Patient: sex M, age 45
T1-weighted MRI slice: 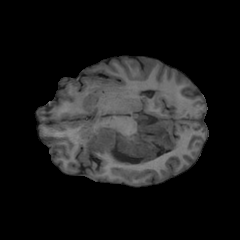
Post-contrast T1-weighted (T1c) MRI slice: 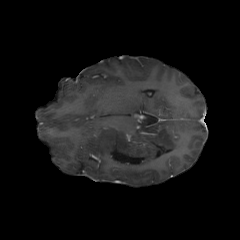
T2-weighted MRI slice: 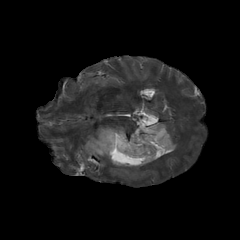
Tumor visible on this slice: yes
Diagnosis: Astrocytoma, IDH-mutant
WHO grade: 2